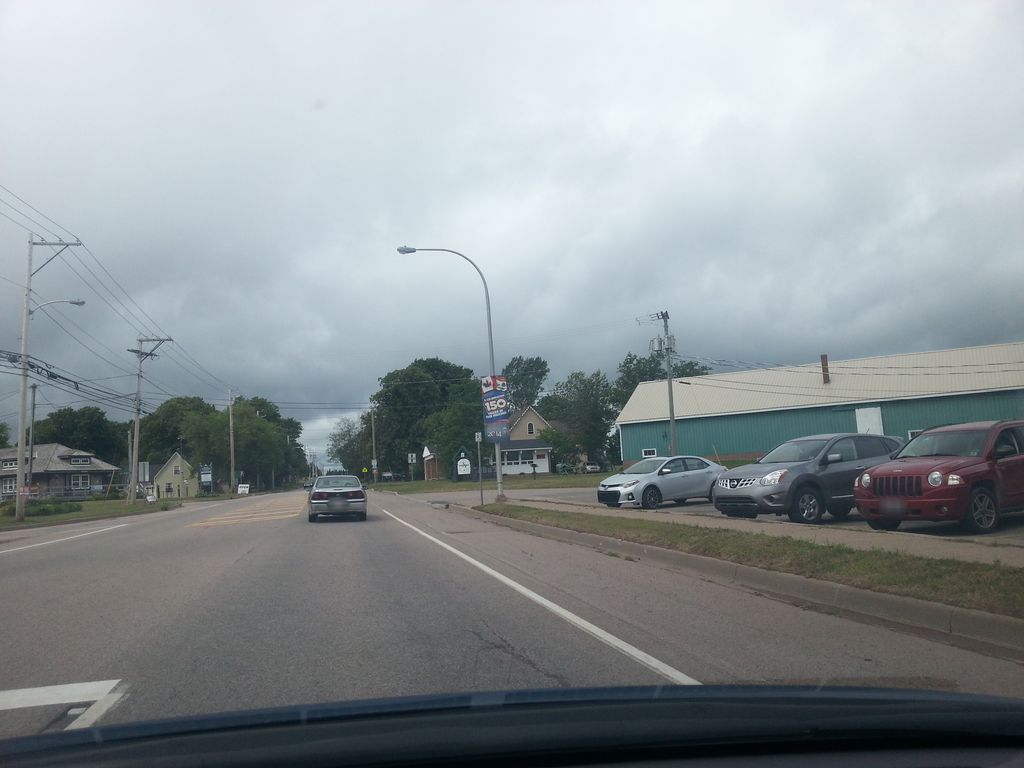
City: charlottetown